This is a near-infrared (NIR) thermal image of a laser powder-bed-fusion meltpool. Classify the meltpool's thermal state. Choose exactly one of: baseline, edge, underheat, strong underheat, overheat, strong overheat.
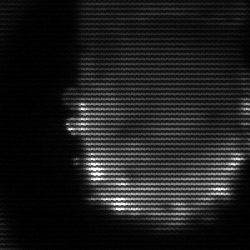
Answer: baseline